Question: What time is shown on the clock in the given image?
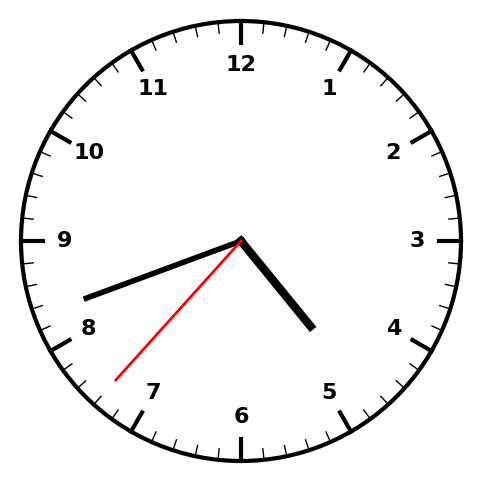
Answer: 04:41:37